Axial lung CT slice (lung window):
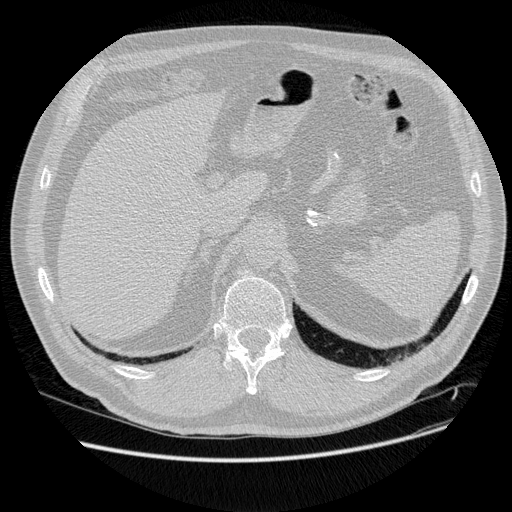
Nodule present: no